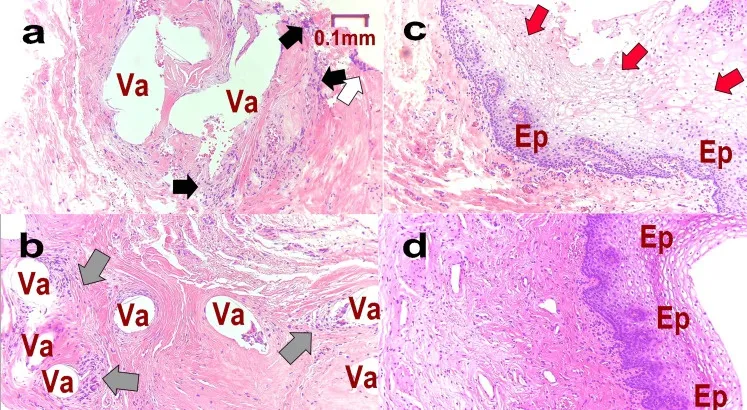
Pathological histology of Case 3. Pathology is measured at each stage as follows: M1: at the time of mid-urethral sling (MUS) removal surgery (a. Epithelium, b. Deep); M-T1: one year after MUS removal (c); L-T1: one year after the third laser treatment (d). . Va: vacuole formed when the mesh fell off during pathological specimen preparation, Ep: mucosa, black arrows: foreign-body giant cells, white arrows: shedding of mucous membrane, gray arrows: foreign body granuloma, red arrows: edema.
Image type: pathology (h&e)